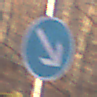
Verkehrszeichen: VorgeschriebeneVorbeifahrtRechts
Umgebung: Outdoor, Nature
Tageszeit: SunriseSunset
Wetter: Clear
Licht: Natural
Jahreszeit: Autumn
Kontrast: HighContrast